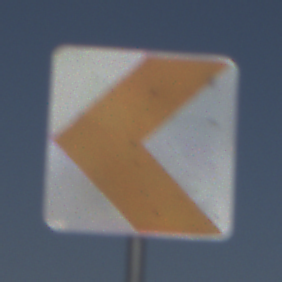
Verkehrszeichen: RichtungstafelnInKurvenKleinRechts
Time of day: Midday
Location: Outdoor (Nature)
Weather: PartlyCloudy
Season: NotSpecified
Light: Natural